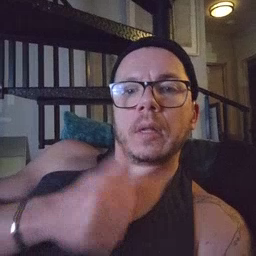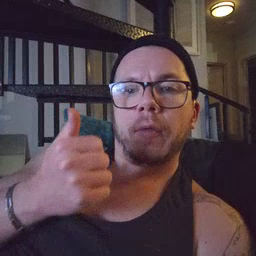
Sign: another